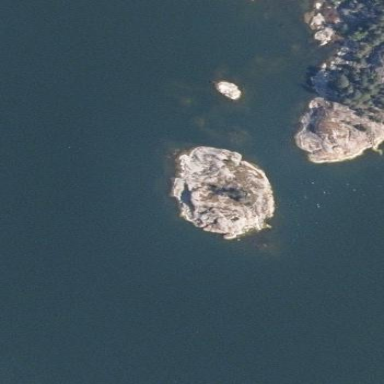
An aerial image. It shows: Islet along the coastline.